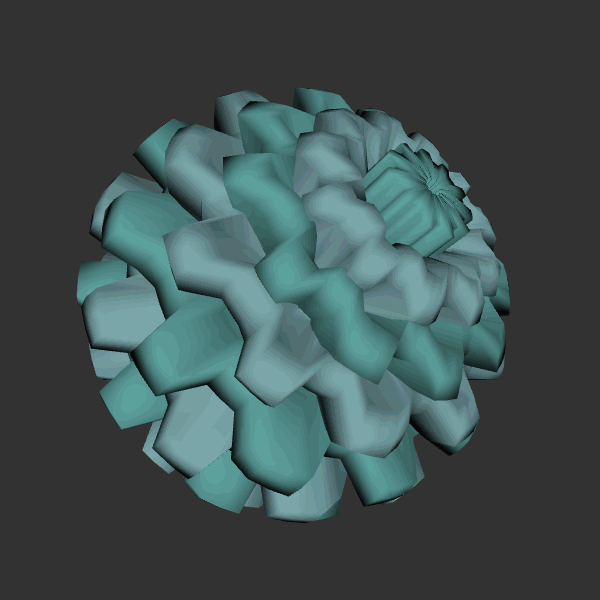
Background: dark